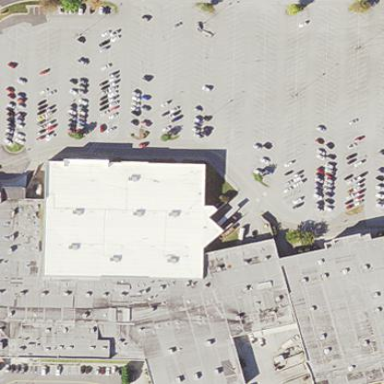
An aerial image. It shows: Department store building.